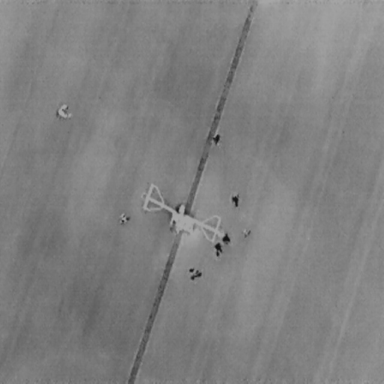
There are eight People in the infrared image.